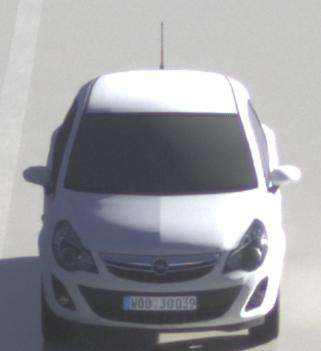
Make: Opel
Model: Corsa 1.2
Detailed model: Corsa (D)
Model produced from: 2011/01
Model produced until: 2014/08
Doors: 3
Color: white
Road condition: wet road
Daytime: morning or afternoon
Contrast: high contrast